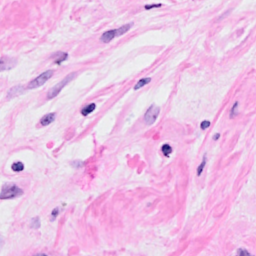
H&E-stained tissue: Breast